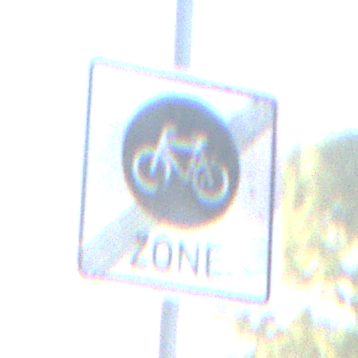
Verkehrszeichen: EndeFahrradzone
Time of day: SunriseSunset
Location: Outdoor (Suburban)
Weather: PartlyCloudy
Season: NotSpecified
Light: Natural